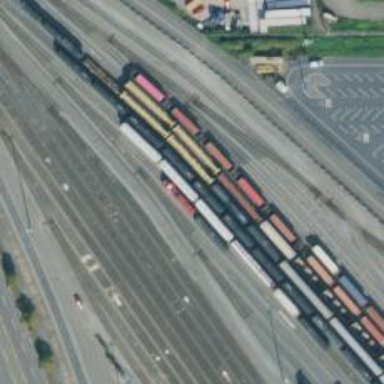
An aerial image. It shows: Railway yard in service.